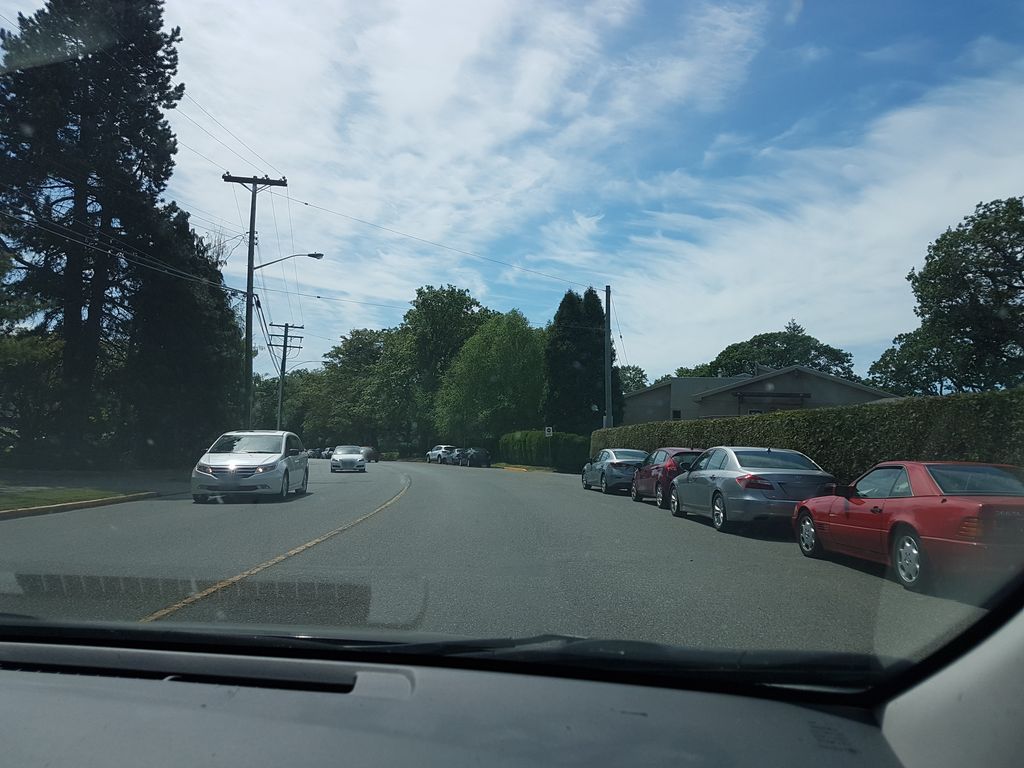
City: victoria